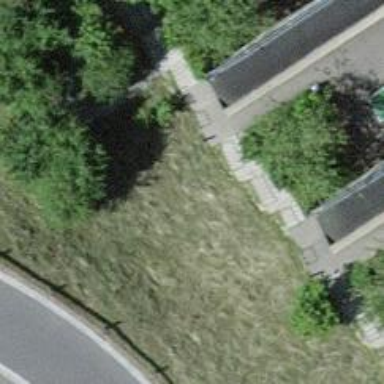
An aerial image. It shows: Road with steps.